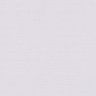
Metastatic tissue present: no